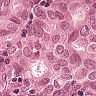
Metastatic tissue present: yes